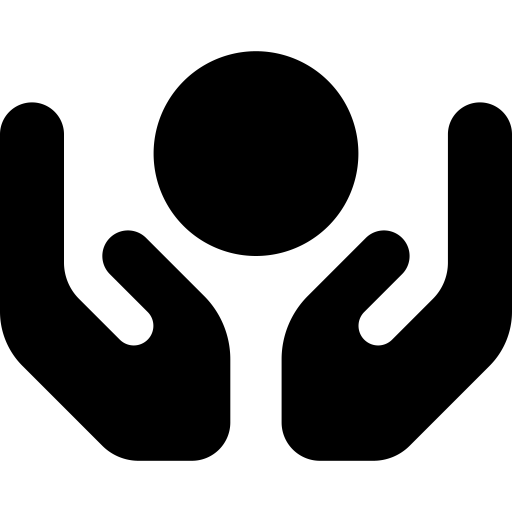
Tags: icon, FontAwesome, fa-icon, solid, hands, holding, circle